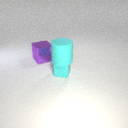
large cyan rubber cylinder above small cyan rubber cube